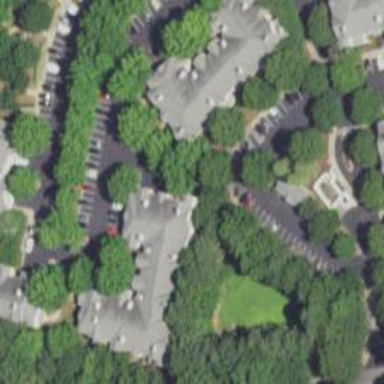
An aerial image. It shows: Residential building.